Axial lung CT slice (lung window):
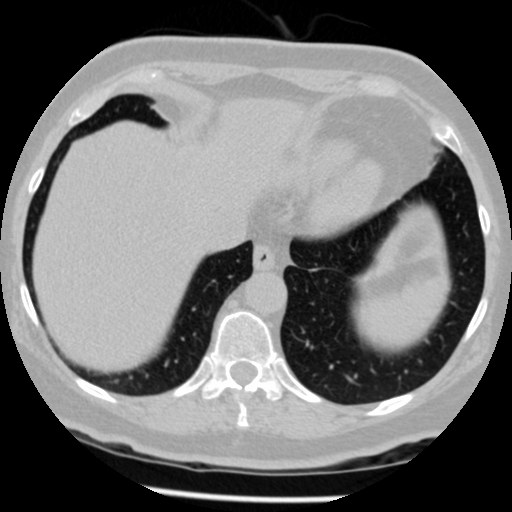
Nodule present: no